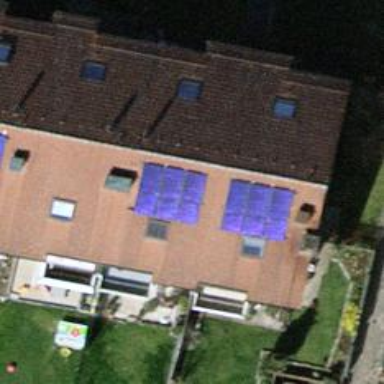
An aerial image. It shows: Terrace building with gabled roof.